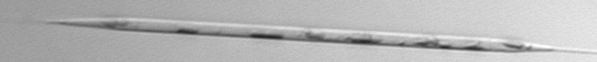
Label: Rhizosolenia